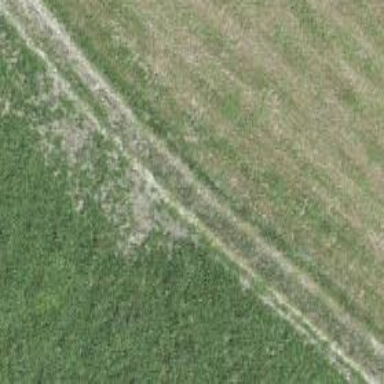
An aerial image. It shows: Track with grade 5 tracktype.